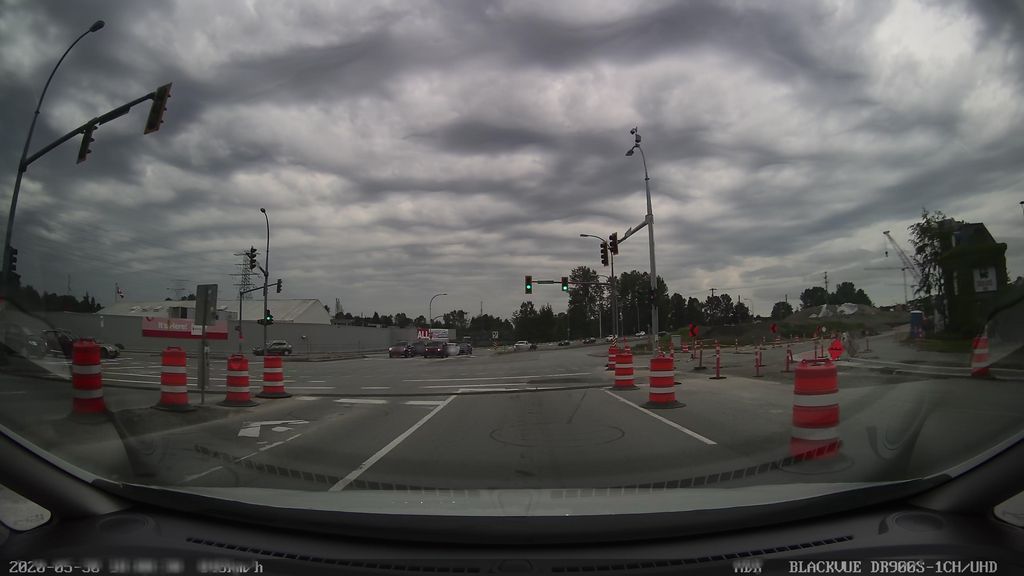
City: vancouver